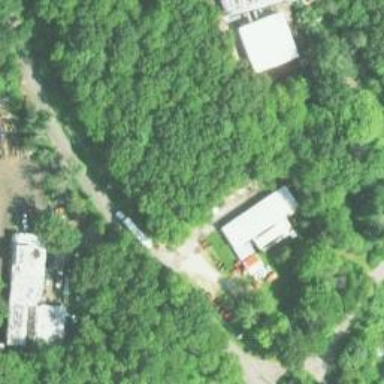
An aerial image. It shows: Veterinary facility.